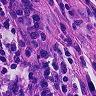
Metastatic tissue present: yes